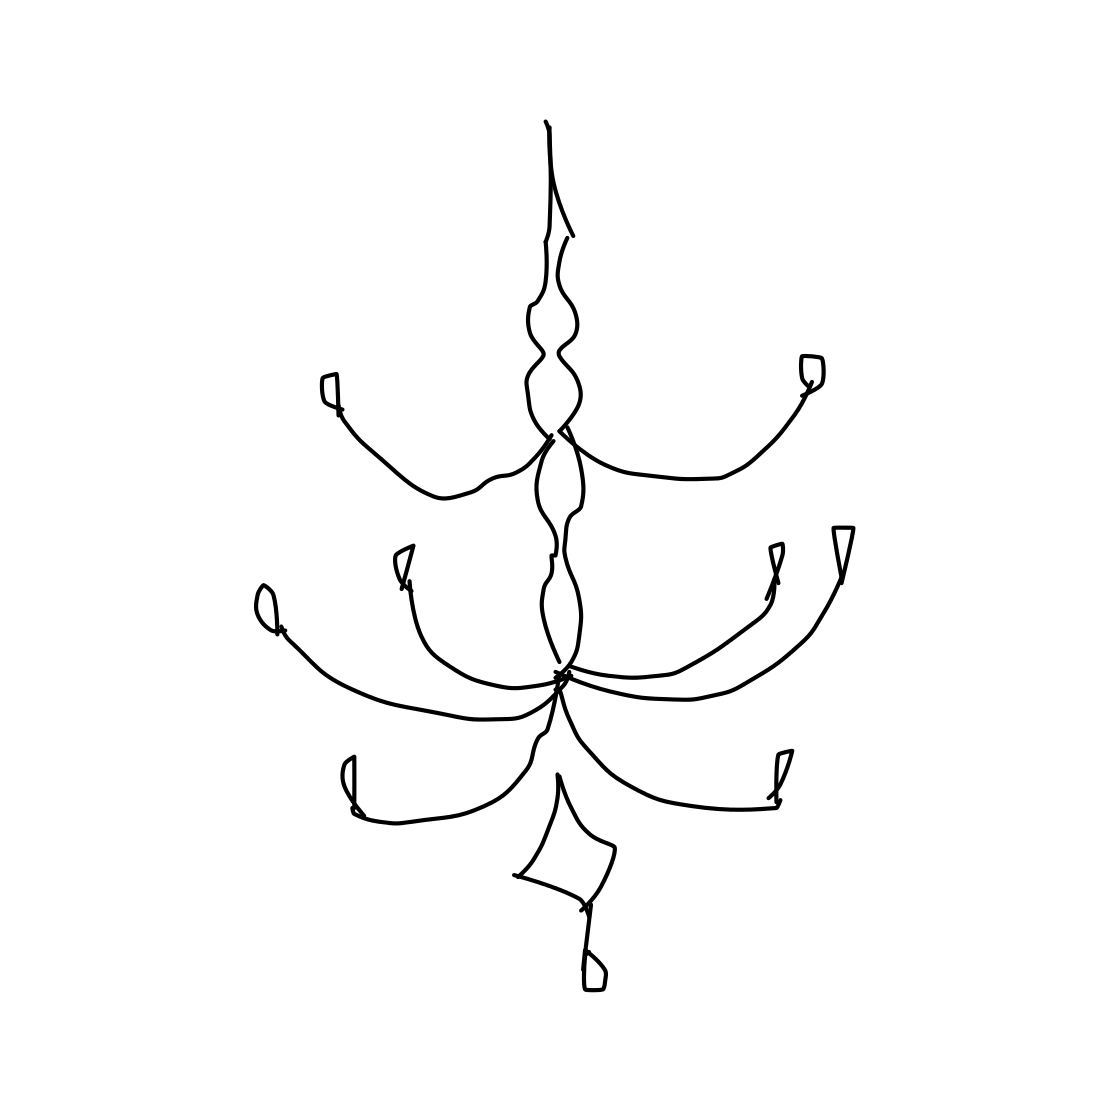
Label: chandelier